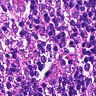
Metastatic tissue present: no